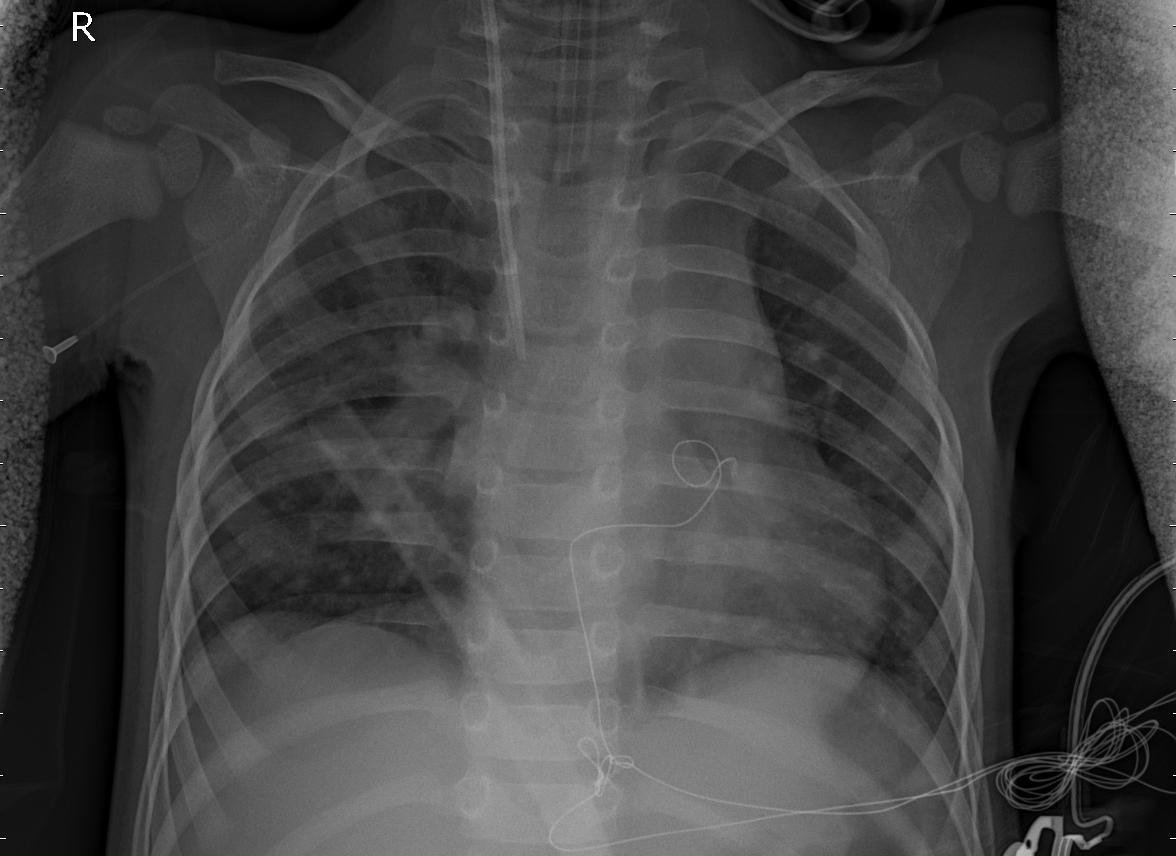
Diagnosis: PNEUMONIA